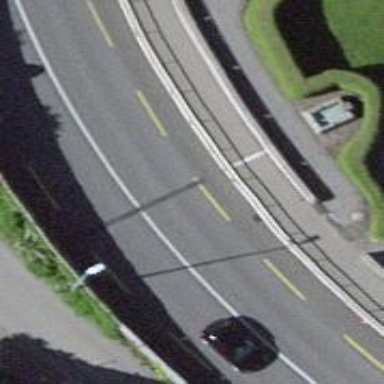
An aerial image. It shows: Tertiary road with asphalt surface and cycle lane.